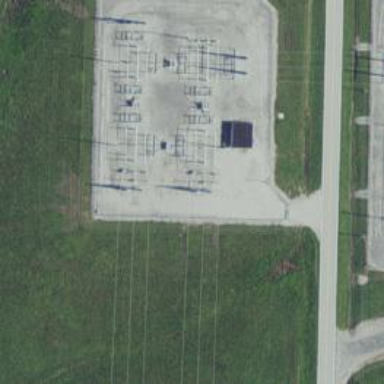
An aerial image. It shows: Switch used for power control.